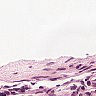
Metastatic tissue present: no